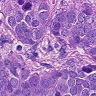
Metastatic tissue present: yes